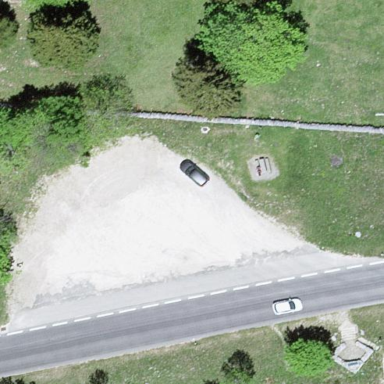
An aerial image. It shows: Parking area.